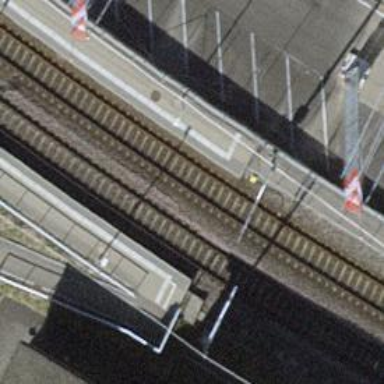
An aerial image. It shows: Milestone along the railway track with catenary mast.